Interaction volume radius: 10 \u00c5
Interaction volume height: 30 \u00c5
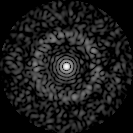
Disorder parameter: 0.8129